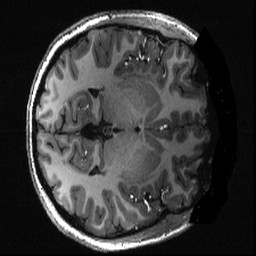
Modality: T1w
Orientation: axial
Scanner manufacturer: siemens
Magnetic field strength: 6.98 T
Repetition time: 2.6 s
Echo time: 0.00343 s